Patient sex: F
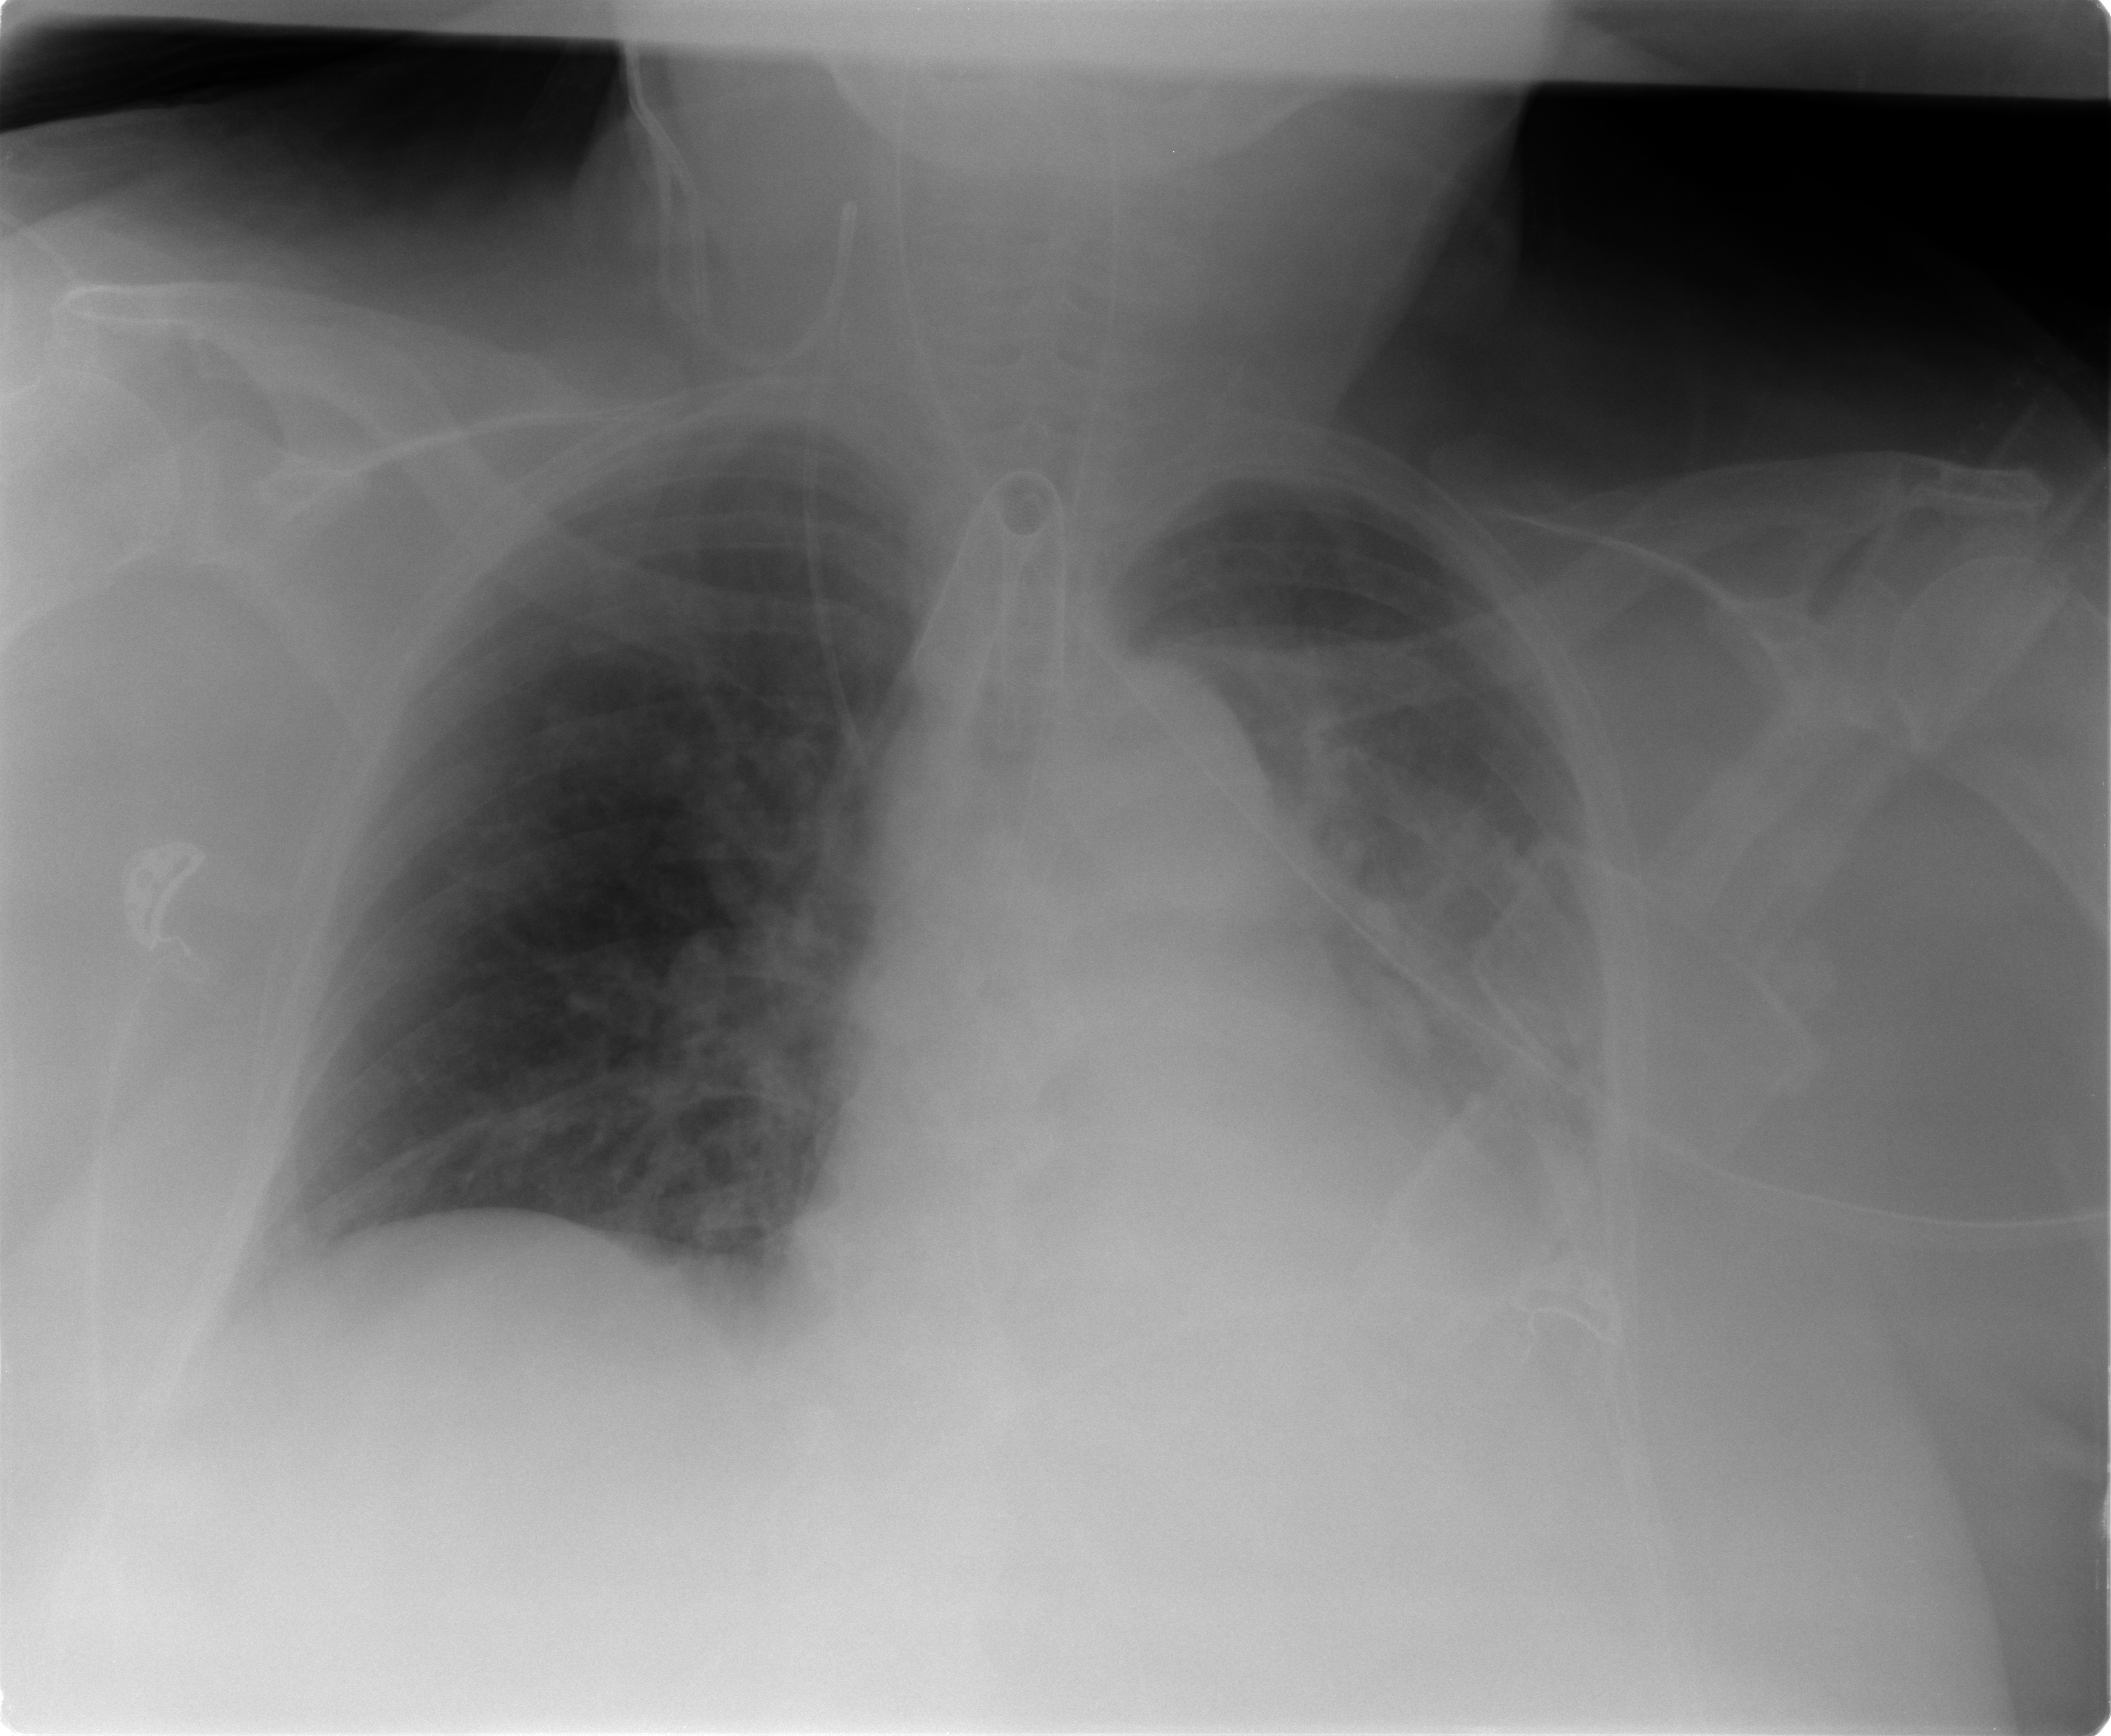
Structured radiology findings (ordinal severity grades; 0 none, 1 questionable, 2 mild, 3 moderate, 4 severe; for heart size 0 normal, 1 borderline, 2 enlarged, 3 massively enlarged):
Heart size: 2
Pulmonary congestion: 2
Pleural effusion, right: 0
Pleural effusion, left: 2
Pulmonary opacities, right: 0
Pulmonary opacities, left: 2
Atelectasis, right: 0
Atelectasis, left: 3